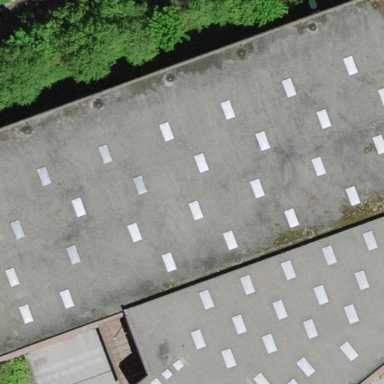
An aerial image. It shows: Industrial building.